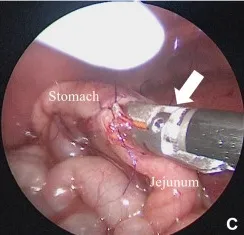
Laparoscopic findings for case 2. (C) Gastrojejunostomy was performed using a 5 mm stapler (white arrow). PDPV, preduodenal portal vein.
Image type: endoscopy (airway_endoscopy)